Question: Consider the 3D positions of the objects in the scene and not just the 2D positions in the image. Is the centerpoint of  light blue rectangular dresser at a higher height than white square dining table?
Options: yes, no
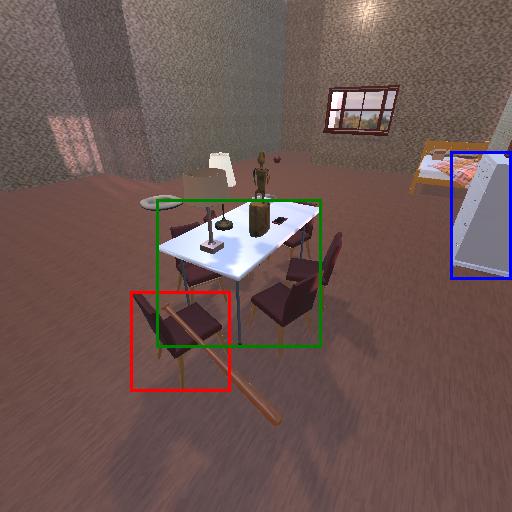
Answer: yes